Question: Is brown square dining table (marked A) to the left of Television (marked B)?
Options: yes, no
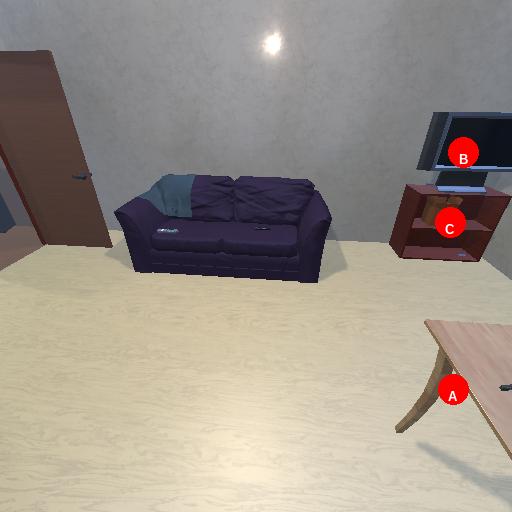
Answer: yes